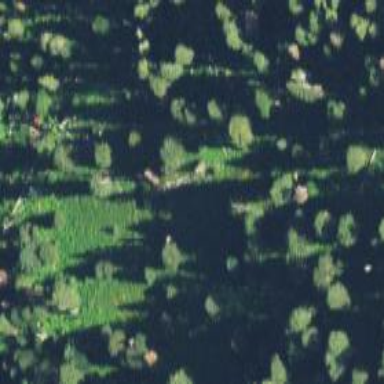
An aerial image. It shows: Wetland area characterized by wet meadow.